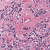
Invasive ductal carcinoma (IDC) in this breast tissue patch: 1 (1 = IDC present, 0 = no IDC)